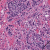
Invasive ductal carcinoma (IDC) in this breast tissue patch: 1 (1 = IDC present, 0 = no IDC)